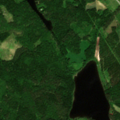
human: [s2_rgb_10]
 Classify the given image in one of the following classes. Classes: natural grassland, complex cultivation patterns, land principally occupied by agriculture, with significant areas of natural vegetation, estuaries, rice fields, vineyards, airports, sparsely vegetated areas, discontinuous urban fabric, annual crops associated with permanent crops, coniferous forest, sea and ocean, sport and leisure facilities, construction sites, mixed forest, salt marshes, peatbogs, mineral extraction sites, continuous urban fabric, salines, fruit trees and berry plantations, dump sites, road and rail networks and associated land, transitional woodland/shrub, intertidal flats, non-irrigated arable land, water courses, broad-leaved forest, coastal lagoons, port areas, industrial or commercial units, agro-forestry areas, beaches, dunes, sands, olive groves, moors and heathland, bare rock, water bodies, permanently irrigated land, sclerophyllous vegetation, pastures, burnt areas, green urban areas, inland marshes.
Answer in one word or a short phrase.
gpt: land principally occupied by agriculture, with significant areas of natural vegetation, mixed forest, water bodies